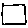
Label: square